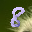
Label: 8